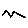
Label: zigzag